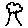
Label: tree